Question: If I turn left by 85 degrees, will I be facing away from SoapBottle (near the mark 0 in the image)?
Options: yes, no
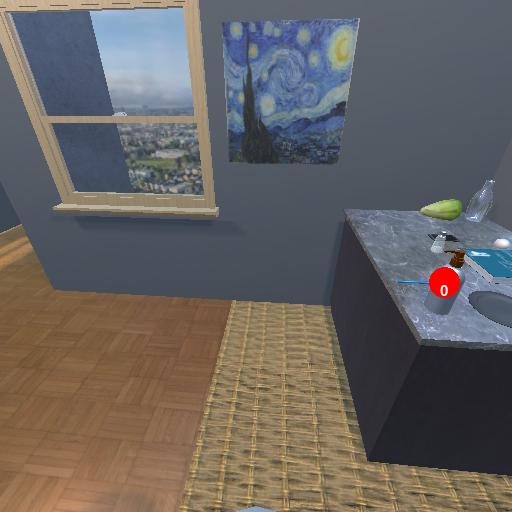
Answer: yes